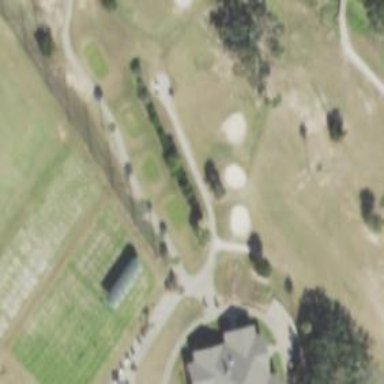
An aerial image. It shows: Service road used as golf cart path.